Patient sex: M
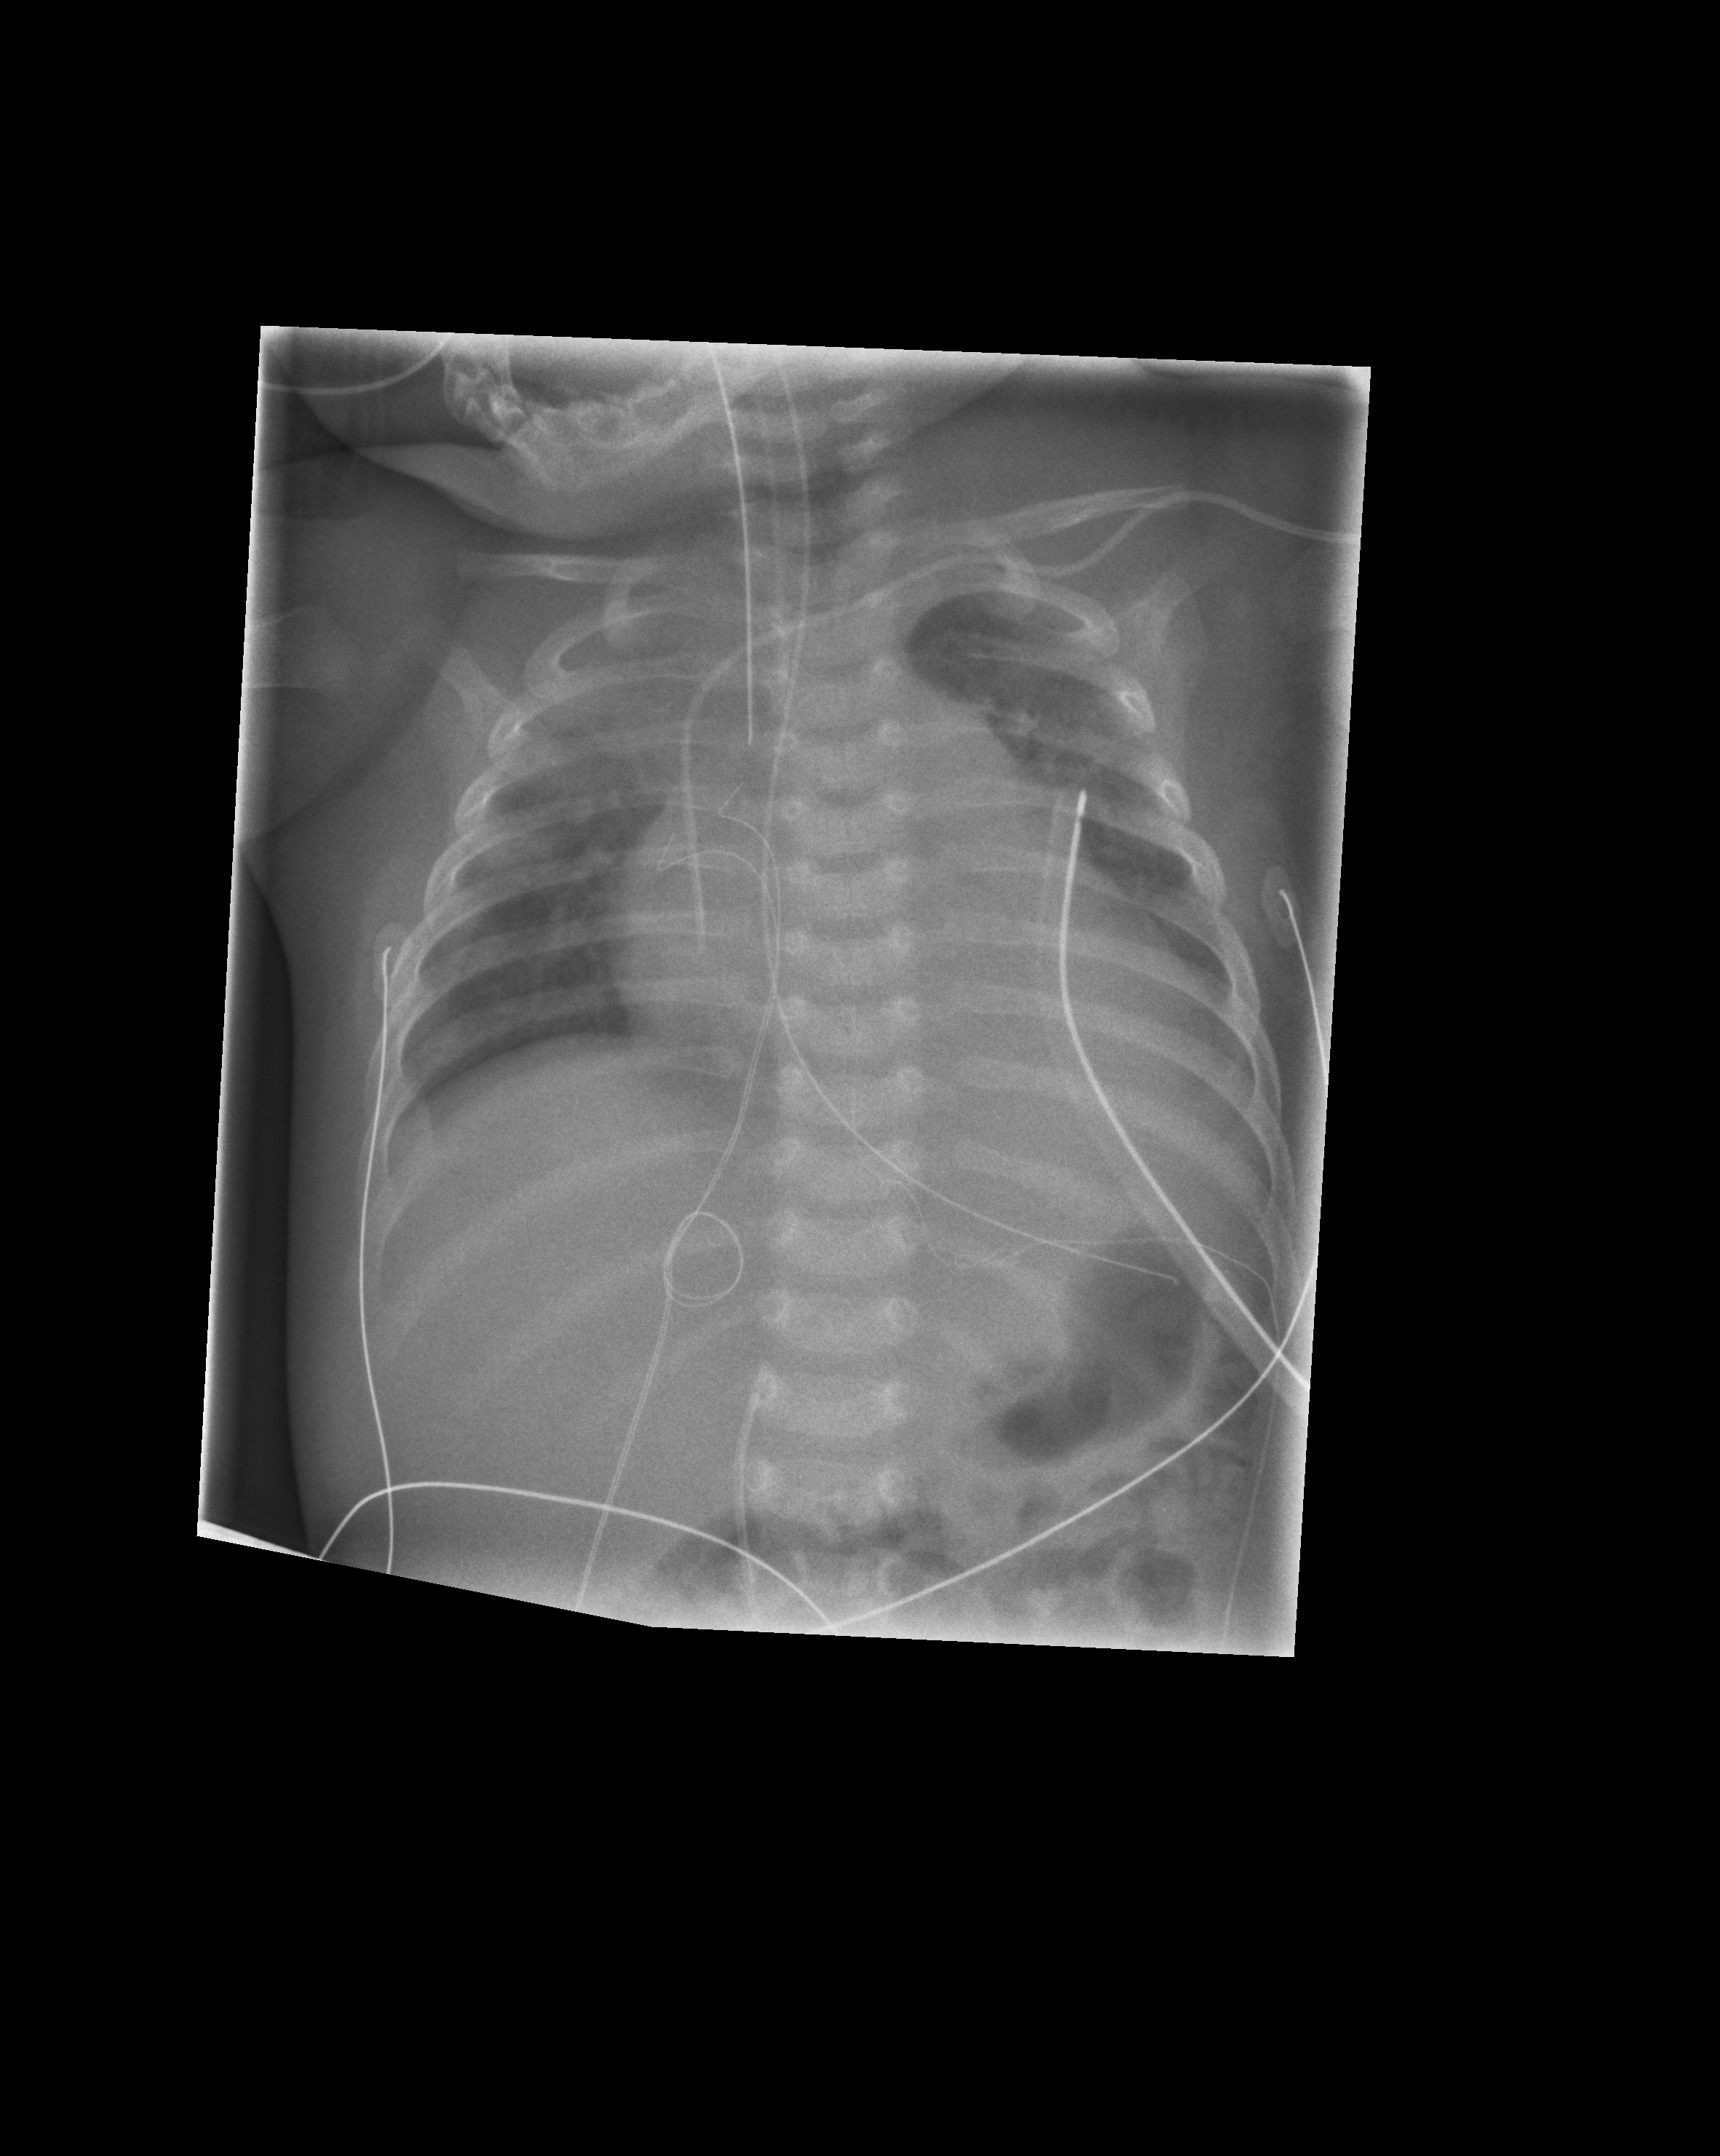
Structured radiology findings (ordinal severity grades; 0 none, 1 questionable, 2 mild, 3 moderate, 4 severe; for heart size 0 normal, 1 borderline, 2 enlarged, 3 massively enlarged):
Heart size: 2
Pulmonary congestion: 2
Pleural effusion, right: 0
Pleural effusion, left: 0
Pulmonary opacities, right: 3
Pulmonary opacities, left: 2
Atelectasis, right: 0
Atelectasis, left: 0